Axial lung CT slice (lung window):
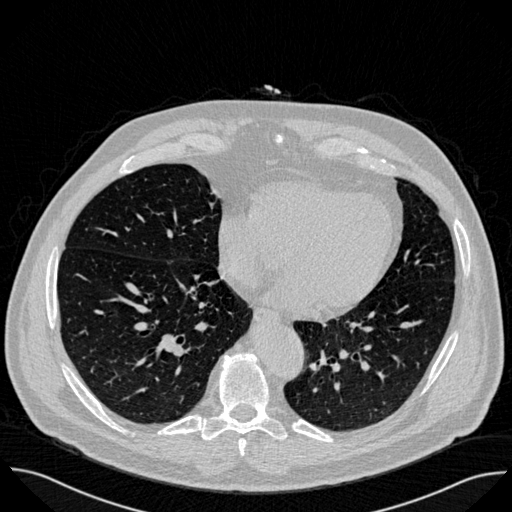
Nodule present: no